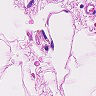
Metastatic tissue present: no